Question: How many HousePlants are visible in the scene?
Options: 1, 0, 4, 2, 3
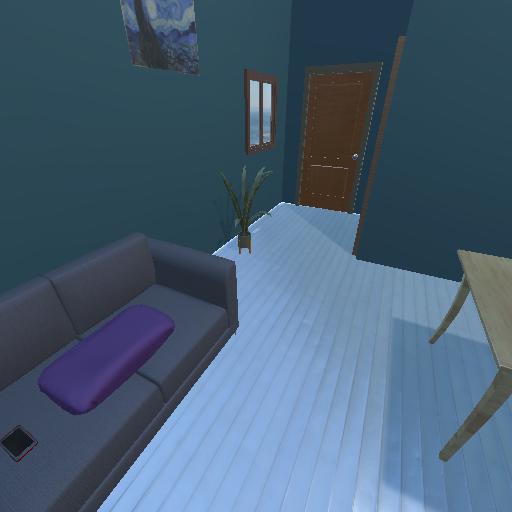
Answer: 1